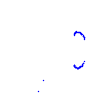
Particle: proton